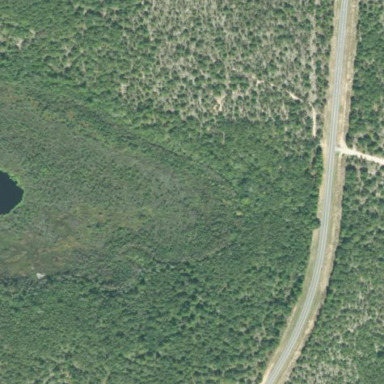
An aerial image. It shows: Mixed leaf woodland.